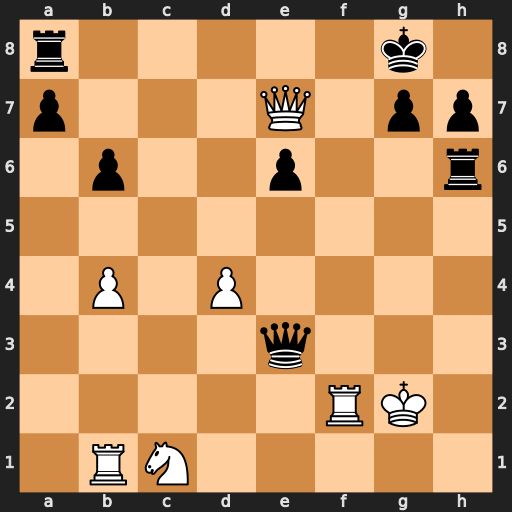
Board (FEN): r5k1/p3Q1pp/1p2p2r/8/1P1P4/4q3/5RK1/1RN5
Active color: w
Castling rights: -
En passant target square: -
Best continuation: Qf7+ Kh8 Qf8+ Rxf8 Rxf8#